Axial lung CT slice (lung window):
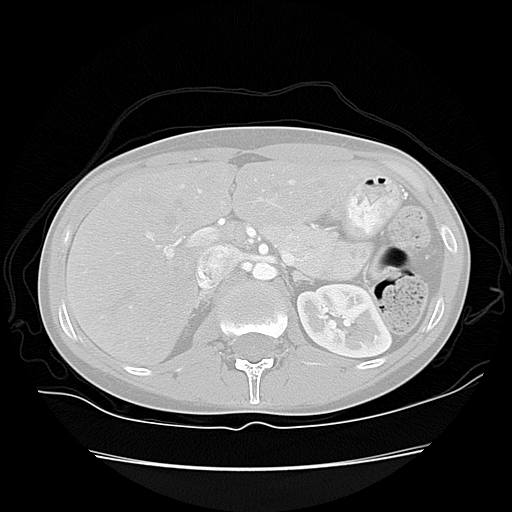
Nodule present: no